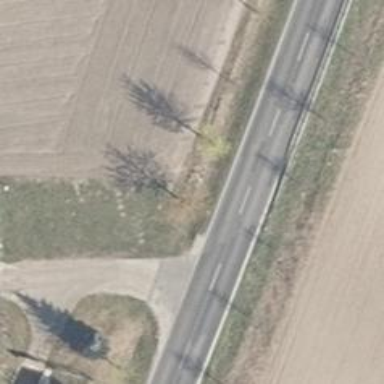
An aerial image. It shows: Secondary road with asphalt surface.